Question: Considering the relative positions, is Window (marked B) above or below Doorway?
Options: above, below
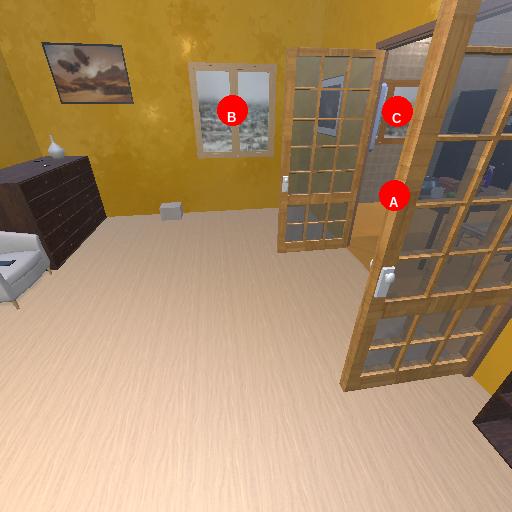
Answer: above